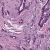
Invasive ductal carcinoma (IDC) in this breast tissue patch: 1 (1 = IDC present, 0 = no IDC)